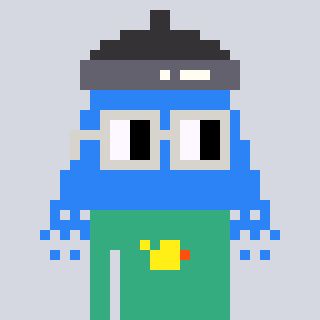
a pixel art character with square light gray glasses, a shower-shaped head and a teal-colored body on a cool background